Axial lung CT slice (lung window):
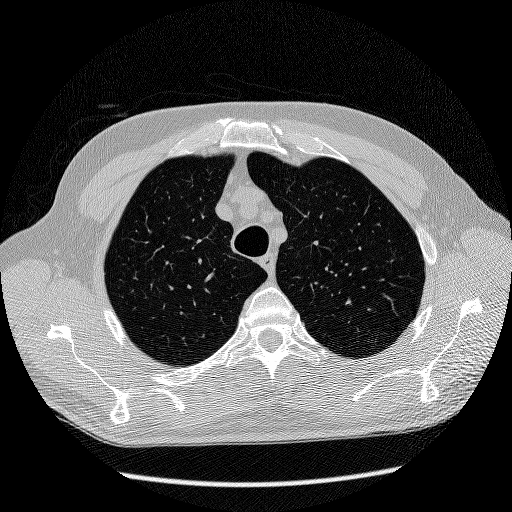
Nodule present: no